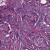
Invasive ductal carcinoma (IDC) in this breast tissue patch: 1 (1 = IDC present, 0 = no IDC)